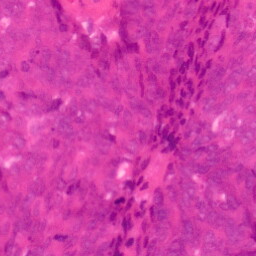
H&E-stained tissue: Colon